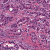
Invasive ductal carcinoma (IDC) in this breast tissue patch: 1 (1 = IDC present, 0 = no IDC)